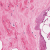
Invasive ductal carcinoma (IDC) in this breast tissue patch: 0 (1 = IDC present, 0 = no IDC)